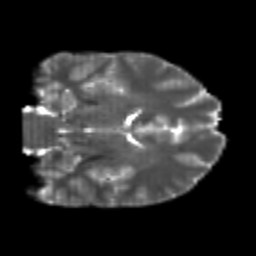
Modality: T2w
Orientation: coronal
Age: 21
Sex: male
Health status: healthy
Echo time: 0.074 s